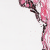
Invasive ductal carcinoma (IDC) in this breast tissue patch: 0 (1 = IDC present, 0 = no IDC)